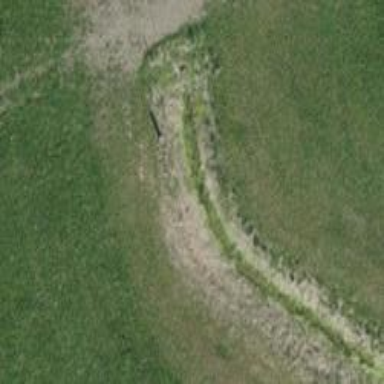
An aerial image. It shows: Ditch serving as waterway.